Question: I have created a dictionary with an int key and a string value. I managed to set the dictionary as the datasource of my LookUp field. The lookup field is a repository item in a devexpress GridControl. The dictionary values are shown in my LookUp but I want to set the display and value member (and the caption) and don't know how to do this. Below you can see the current situation.

The dictionary code:
'''
Dictionary<int, string> IncIncControls = new Dictionary<int,string>()
{
{ 1, "IncIncidentId"},
{ 2, "IncIncidentType"},
{ 3, "IncIncidentPriority"}
};
'''
And the code to set the LookUp source
'''
pageFieldLookUp.DataSource = (from d in IncIncControls
orderby d.Value
select new
{
d.Key,
d.Value
}).ToList();
'''
How to modify the code to set lookup source in a way that I can set the display member/value member and caption. Or is there another (better) way to do this?
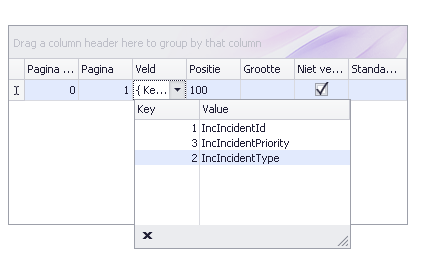
Answer: You can simply use <URL> property to set captions:
'''
pageFieldLookUp.DataSource = (from d in IncIncControls
orderby d.Value
select new
{
d.Key,
d.Value
}).ToList();
pageFieldLookUp.ValueMember = "Key";
pageFieldLookUp.DisplayMember = "Value";
pageFieldLookUp.PopulateColumns();
pageFieldLookUp.Columns[0].Caption = "Key caption";
pageFieldLookUp.Columns[1].Caption = "Value caption";
'''